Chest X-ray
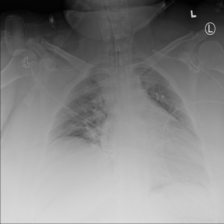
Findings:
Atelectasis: negative
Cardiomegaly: negative
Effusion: negative
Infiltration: negative
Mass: negative
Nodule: negative
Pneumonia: negative
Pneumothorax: negative
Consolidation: negative
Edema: negative
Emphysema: negative
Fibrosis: negative
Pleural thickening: negative
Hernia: negative